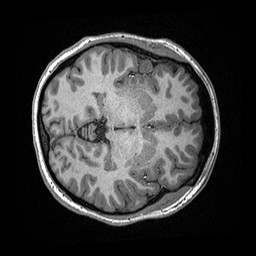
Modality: T1w
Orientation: axial
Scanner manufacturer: ge
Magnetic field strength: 3 T
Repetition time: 2.349 s
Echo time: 0.002968 s